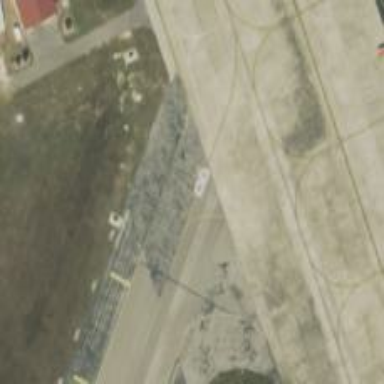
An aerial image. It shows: Image of taxiway at airport.